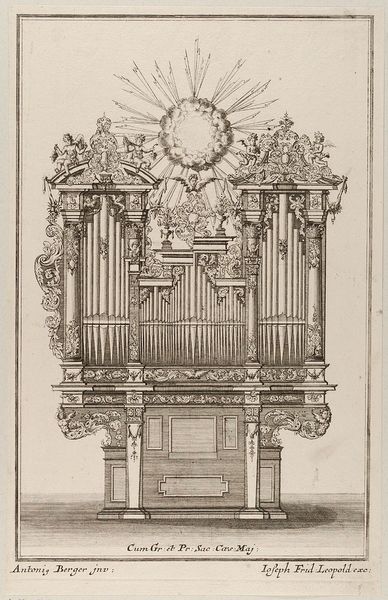
Titel: Orgel, Blatt 2 aus der Folge 'Accurater Entwurff gantz neu inventirter u. noch nie an das Tagesliecht gekommener Orgelkästen'
Künstler: Anton Berger
Standort: Hamburg
Institution: Museum für Kunst und Gewerbe Hamburg
Schlagwörter: wolken, barock, personen, engel, papier, grafik, graphik, fotografie, photographie, strahlen, druckgraphik, druckgrafik, radierung, stich, orgel, laubwerk, blattwerk, putten, kupferstich, pfeifen, amoretten, bandelwerk, reproduktionen, barockzeit, barockzeitalter, druckerzeugnisse, wolkenkranz, dingen, ornamentstich, vorlageblätter